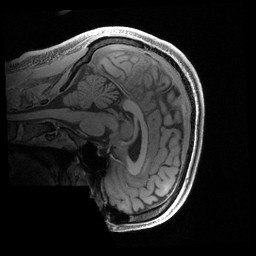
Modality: T1w
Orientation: sagittal
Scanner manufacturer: siemens
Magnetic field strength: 3 T
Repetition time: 2.4 s
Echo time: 0.00222 s